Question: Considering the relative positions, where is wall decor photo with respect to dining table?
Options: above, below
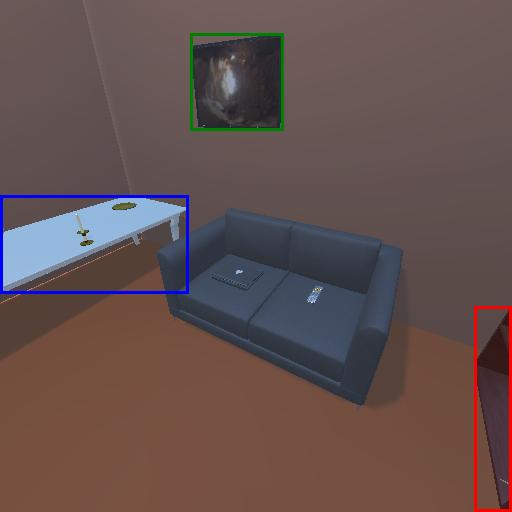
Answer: above